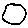
Label: circle